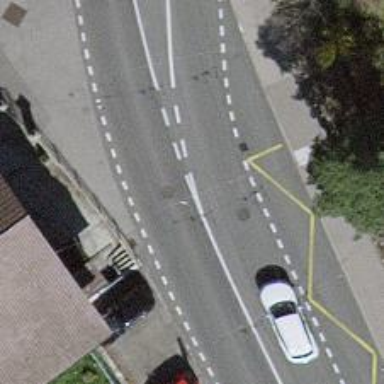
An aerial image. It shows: Bus stop for trolleybuses with designated stop position for public transport.